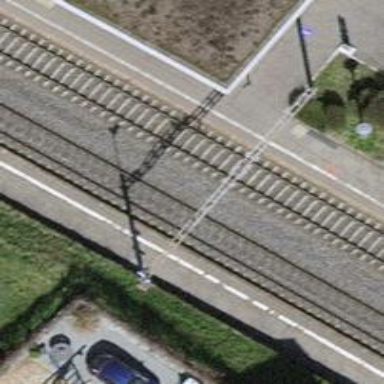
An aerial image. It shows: Stop position for public transport on the railway.